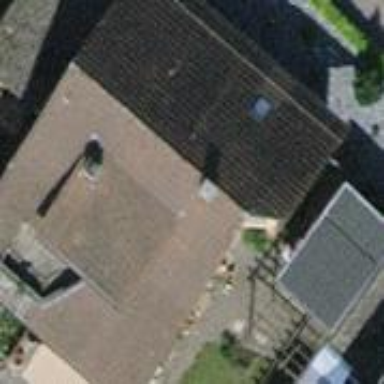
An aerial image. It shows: Detached building with gabled tile roof.